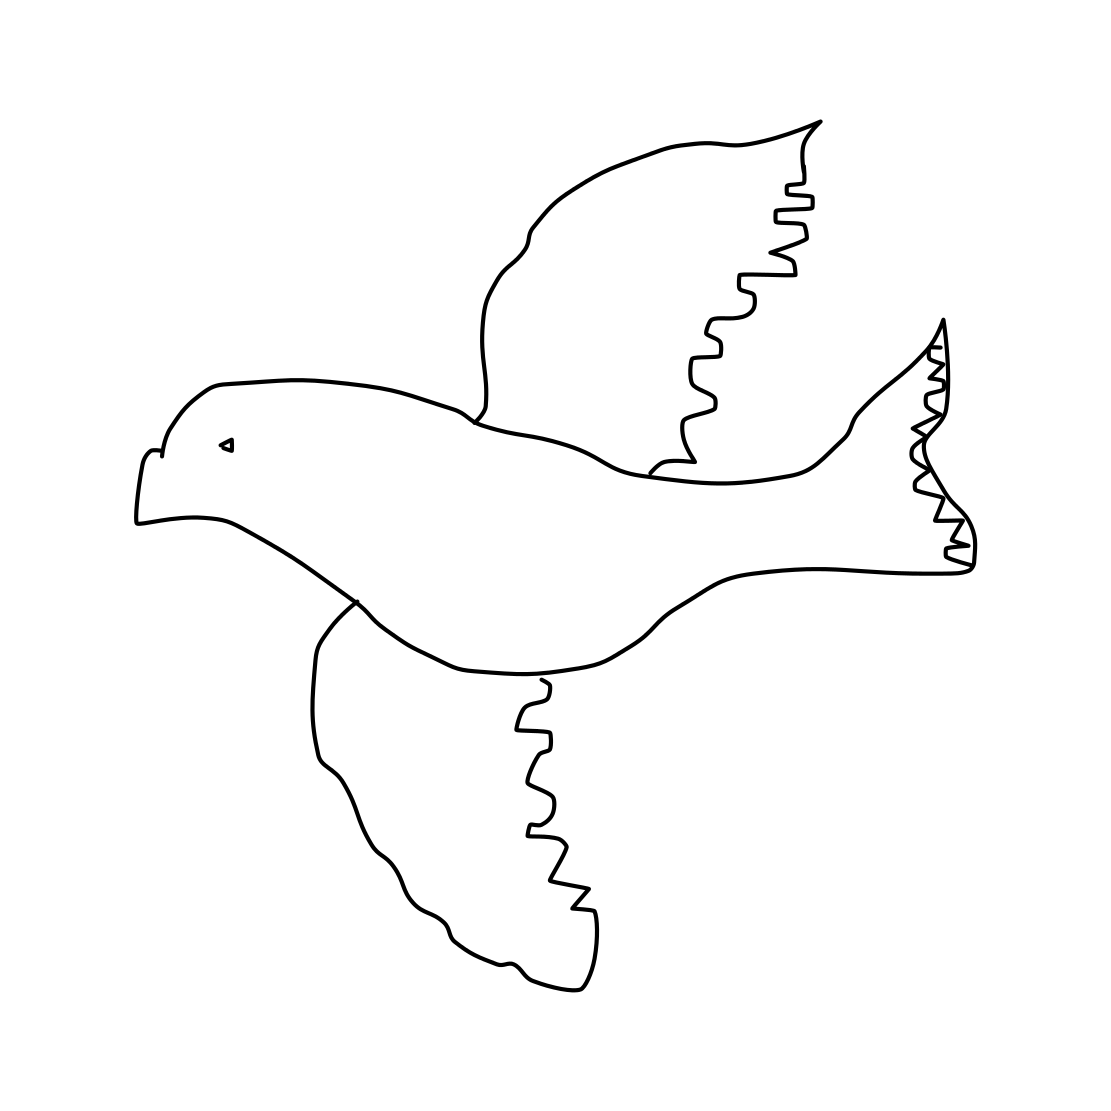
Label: flying bird